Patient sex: F
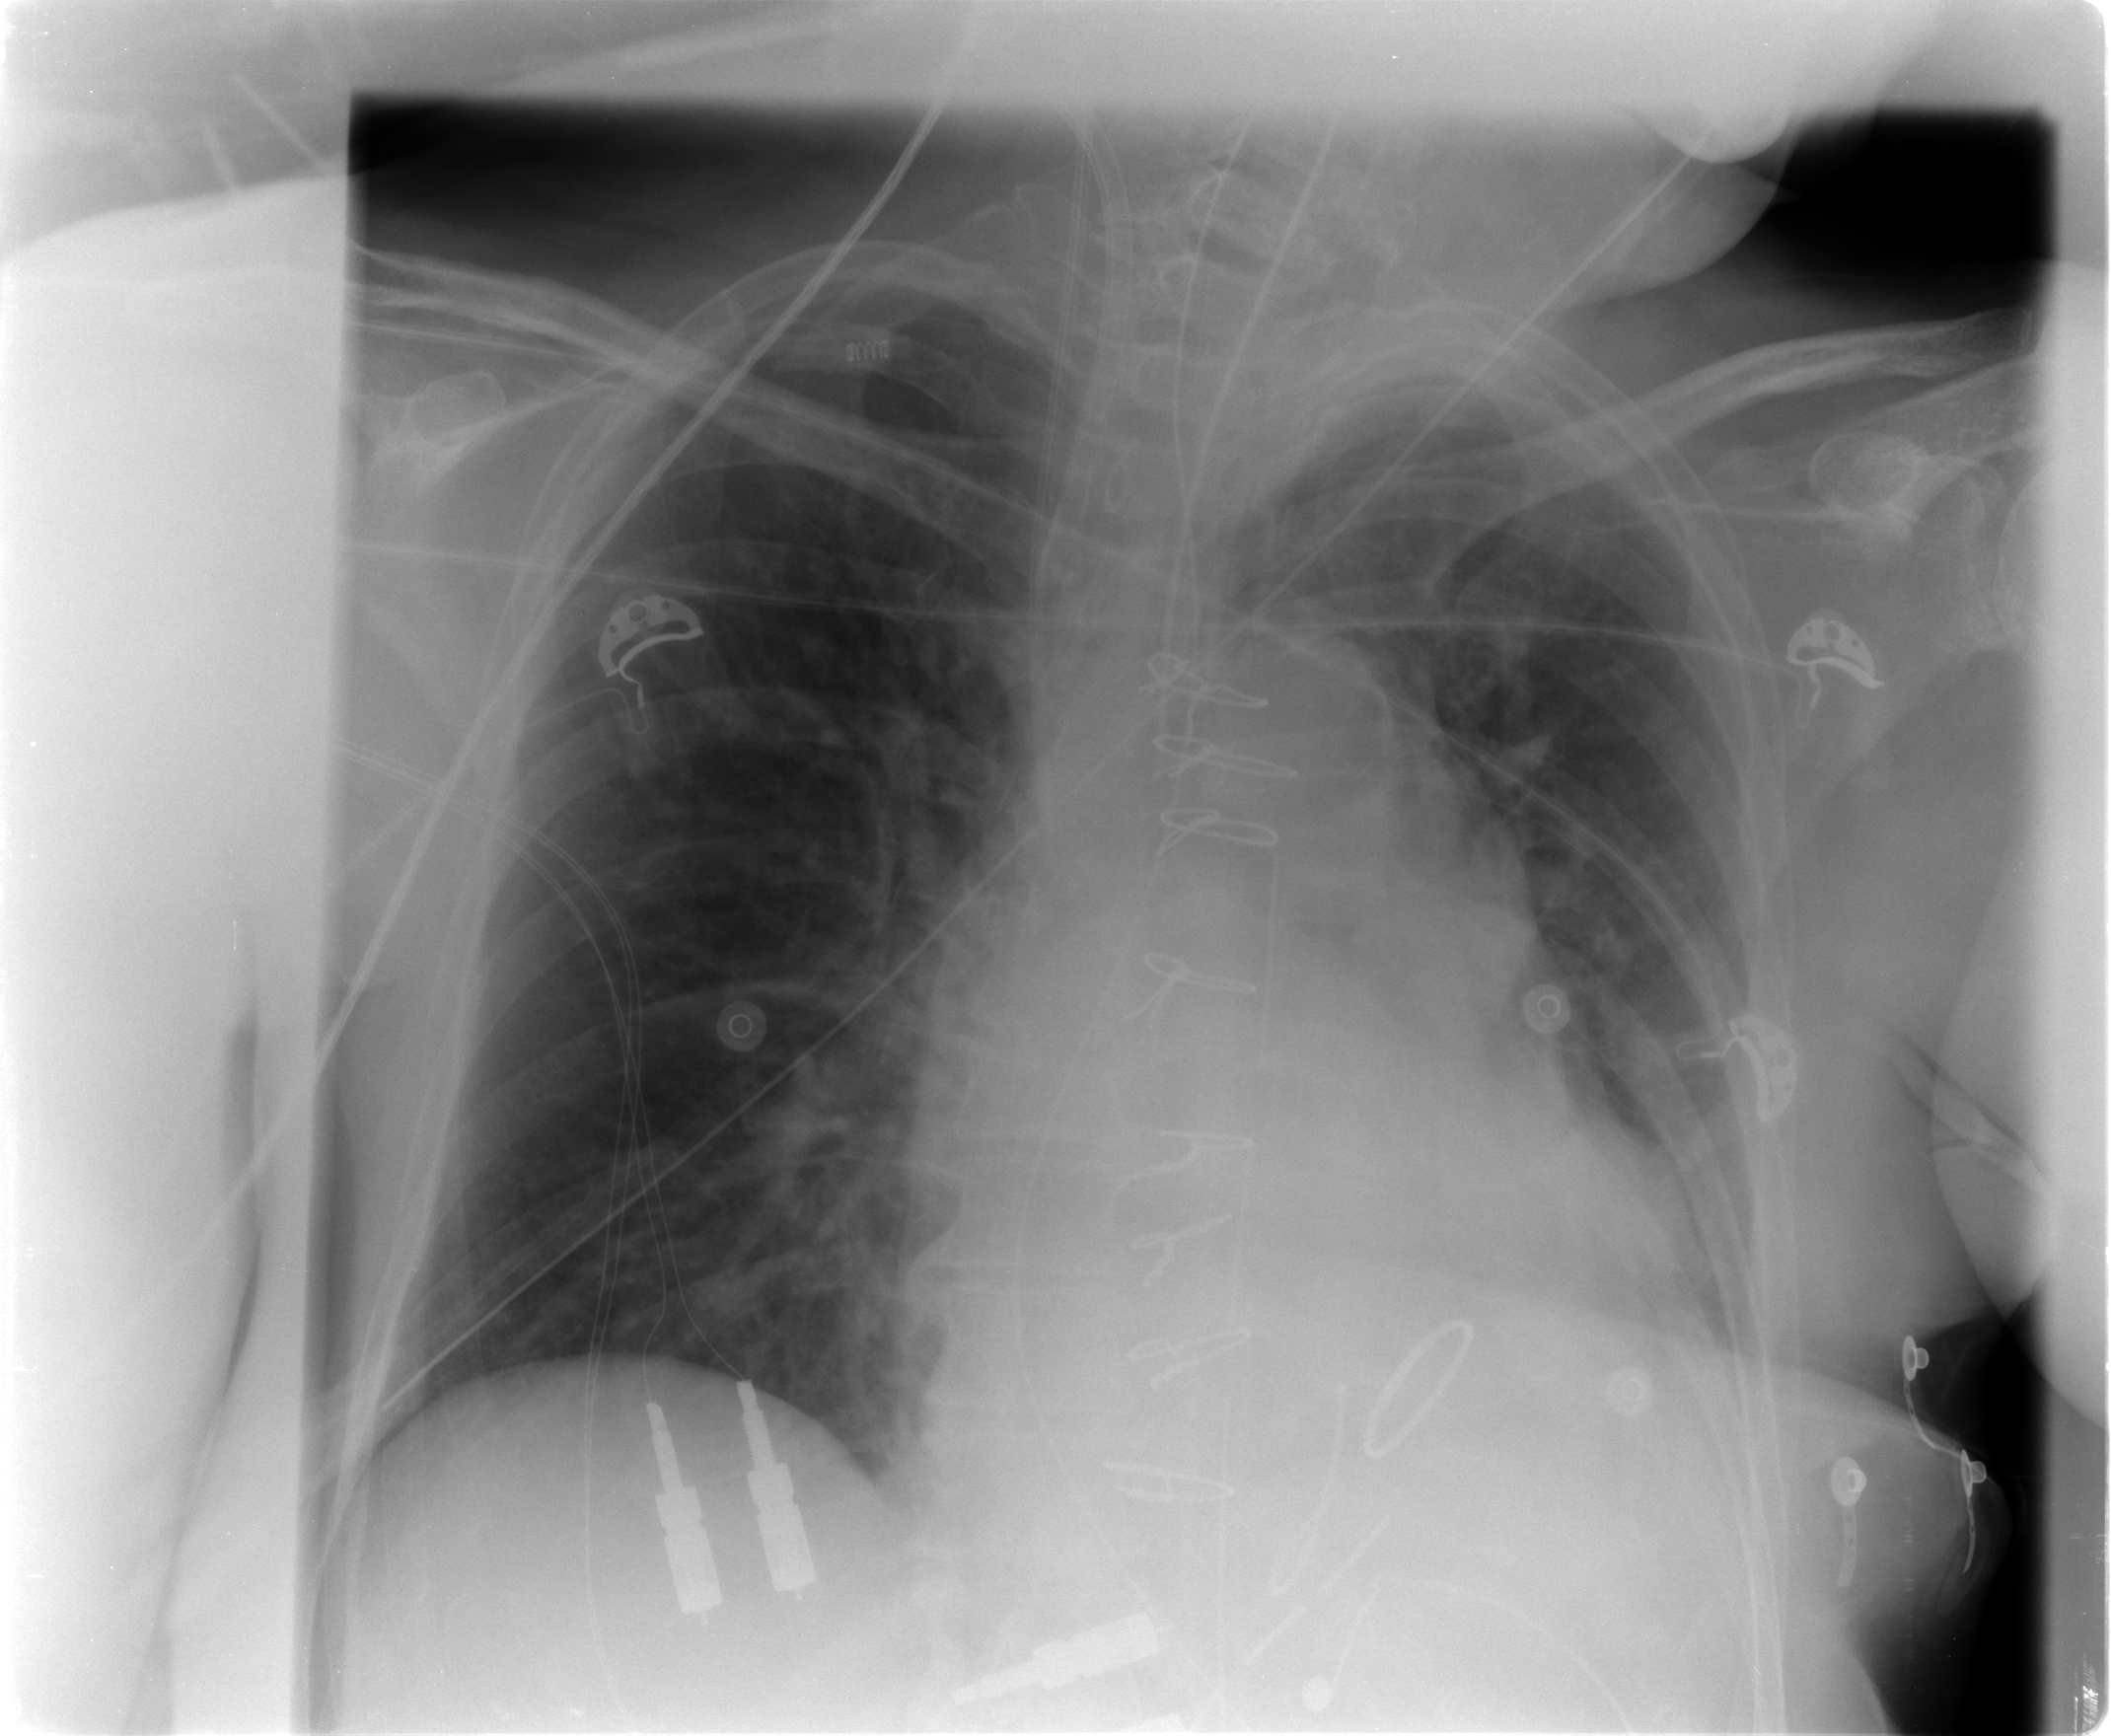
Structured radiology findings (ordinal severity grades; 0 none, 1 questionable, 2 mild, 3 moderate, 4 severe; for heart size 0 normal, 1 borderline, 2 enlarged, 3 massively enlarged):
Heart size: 2
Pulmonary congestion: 2
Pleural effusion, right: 0
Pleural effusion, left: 2
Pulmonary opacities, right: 0
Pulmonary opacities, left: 2
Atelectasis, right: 0
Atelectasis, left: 2